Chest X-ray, PA view. Patient: 61 years old, sex F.
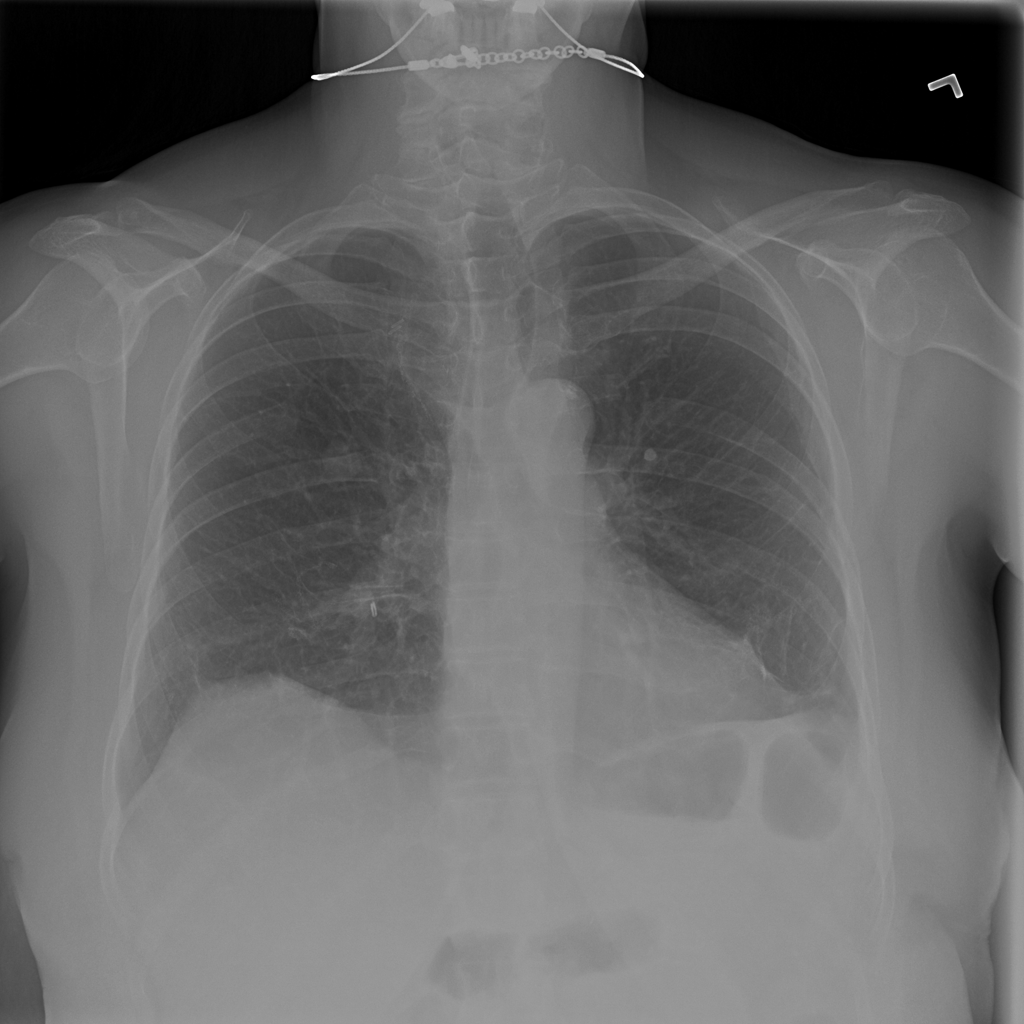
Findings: Nodule